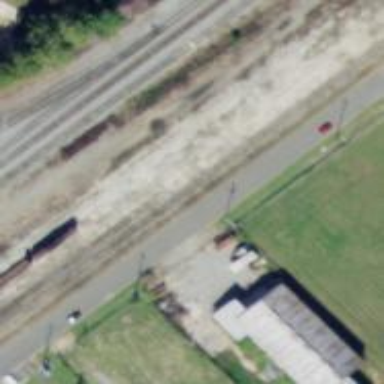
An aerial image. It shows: Railway yard.